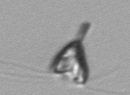
Label: Pyramimonas_longicauda